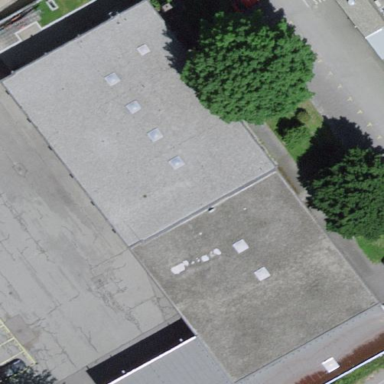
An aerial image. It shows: Fire station building.